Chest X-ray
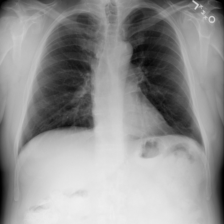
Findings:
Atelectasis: negative
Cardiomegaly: negative
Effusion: negative
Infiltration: negative
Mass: negative
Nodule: negative
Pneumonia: negative
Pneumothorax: negative
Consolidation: negative
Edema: negative
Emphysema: negative
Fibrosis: negative
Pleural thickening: negative
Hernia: negative